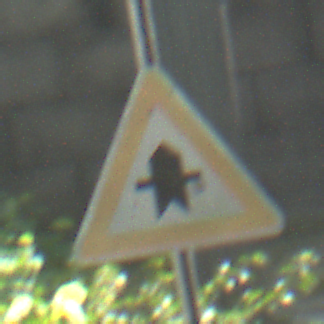
Verkehrszeichen: Vorfahrt
Umgebung: Outdoor, Suburban
Tageszeit: Midday
Wetter: Clear
Licht: Natural
Jahreszeit: NotSpecified
Kontrast: HighContrast